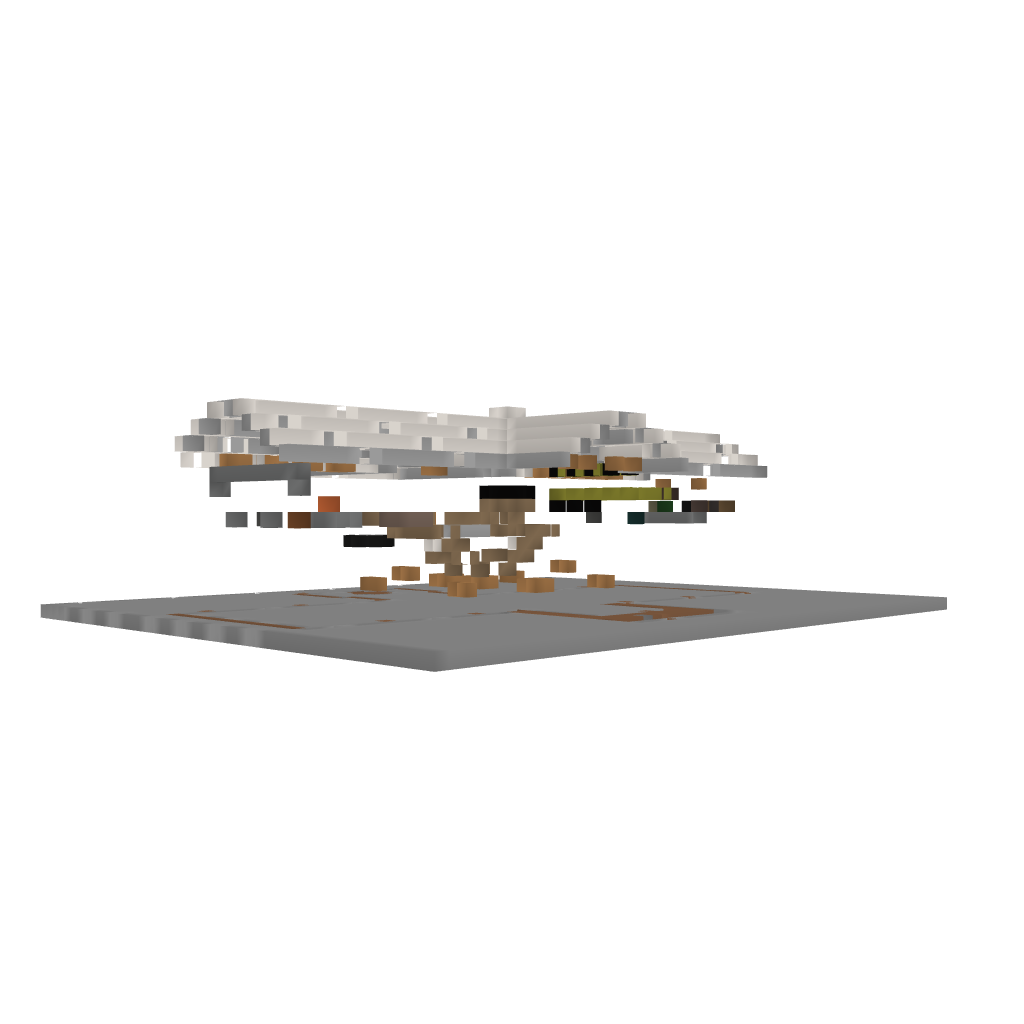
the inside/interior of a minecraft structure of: Quartz Mansion